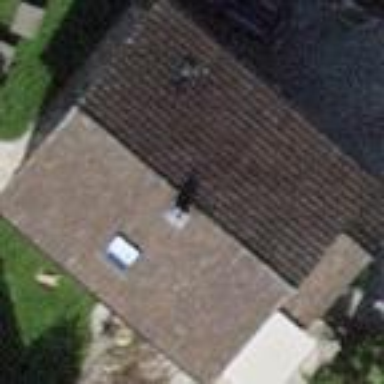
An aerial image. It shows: Detached building with pitched roof.